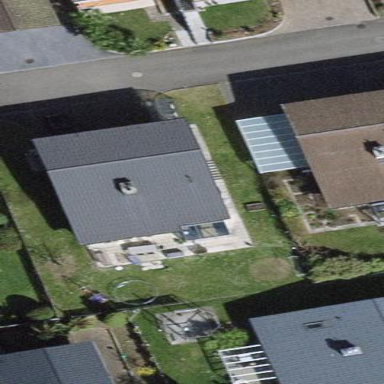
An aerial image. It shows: Simple house.